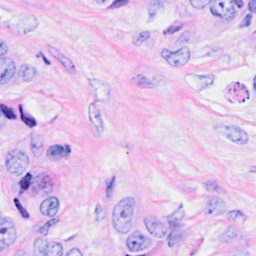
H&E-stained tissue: Breast